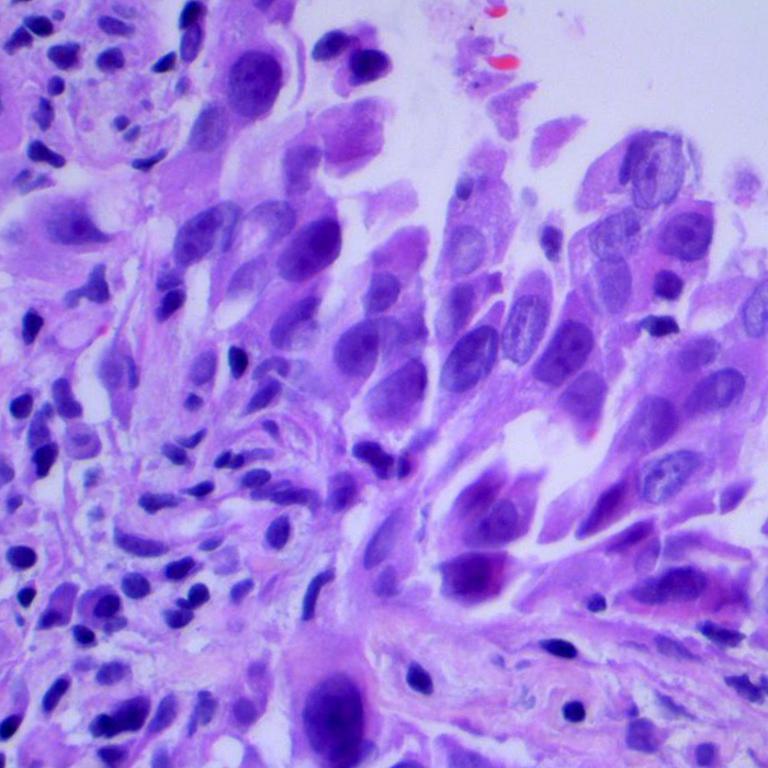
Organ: lung
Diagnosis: adenocarcinomas